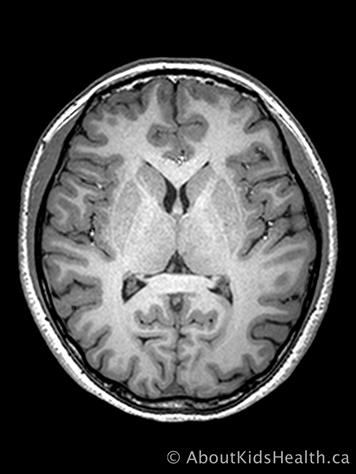
Label: notumor